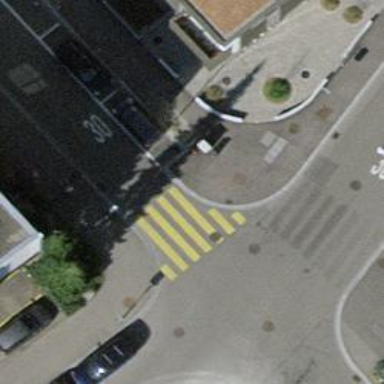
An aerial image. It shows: Kerb serving as barrier.